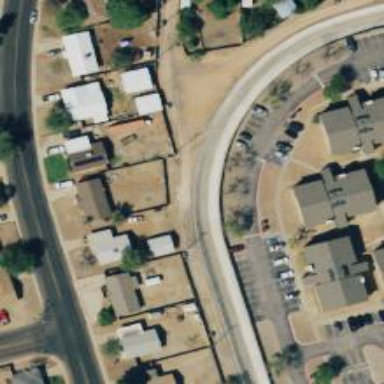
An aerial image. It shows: Alleyway designated as service road.